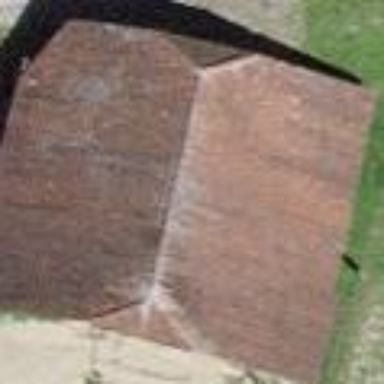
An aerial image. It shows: Rural barn.